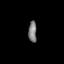
Tissue: prostate
Cell type: T cells
Senescence score: 0.2738
Nuclear area (px): 171
Mean DAPI intensity: 124.918